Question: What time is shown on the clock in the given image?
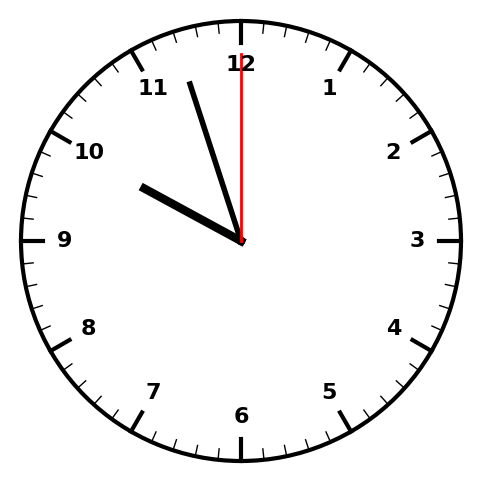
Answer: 09:57:00